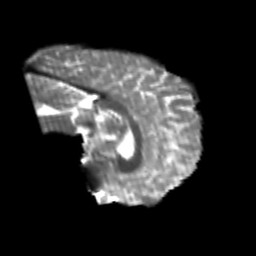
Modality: T2w
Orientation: sagittal
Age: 23
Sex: male
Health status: healthy
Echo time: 0.074 s